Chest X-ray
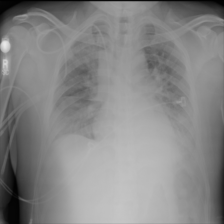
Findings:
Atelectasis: negative
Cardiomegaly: negative
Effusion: negative
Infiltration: negative
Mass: negative
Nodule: negative
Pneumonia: negative
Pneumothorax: negative
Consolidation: negative
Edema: negative
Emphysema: negative
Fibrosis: negative
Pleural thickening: positive
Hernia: negative